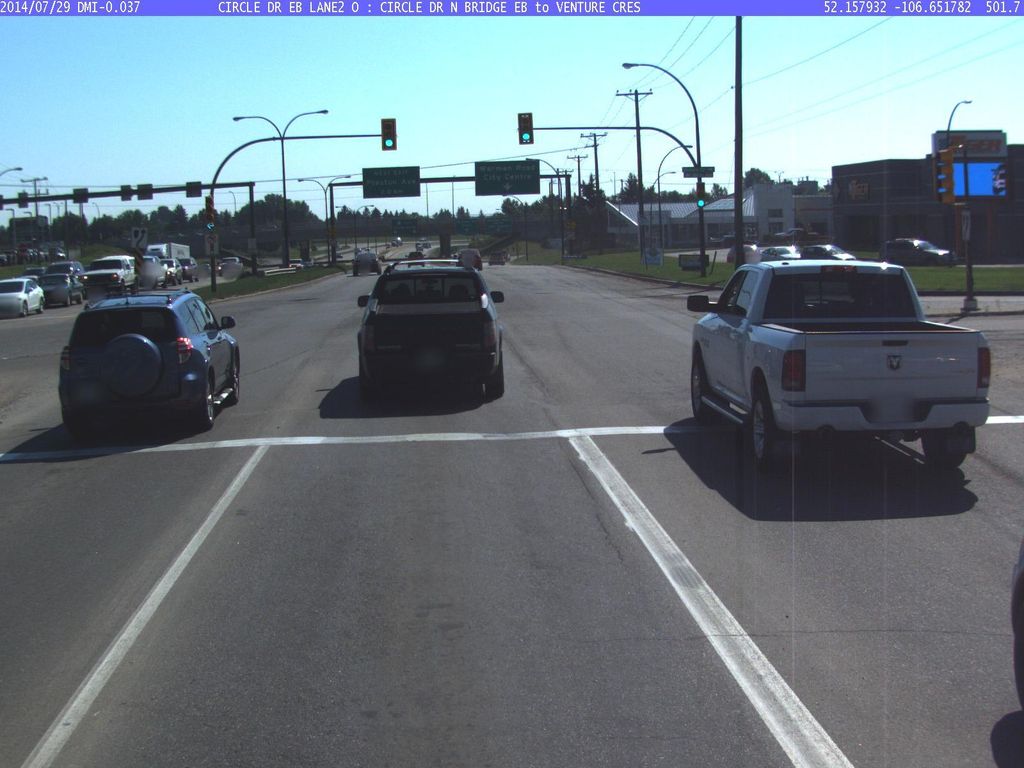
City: saskatoon